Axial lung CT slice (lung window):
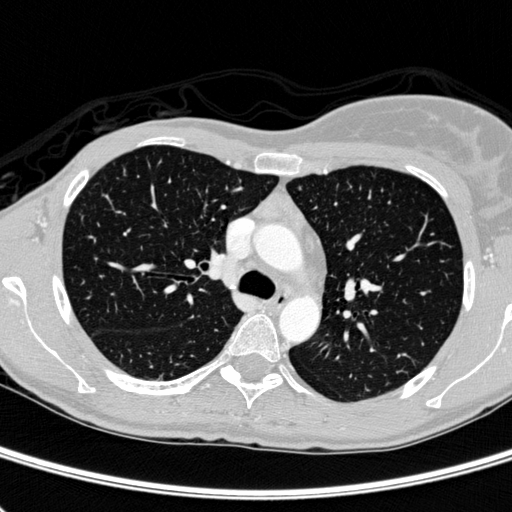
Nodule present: no